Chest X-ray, PA view. Patient: 26 years old, sex F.
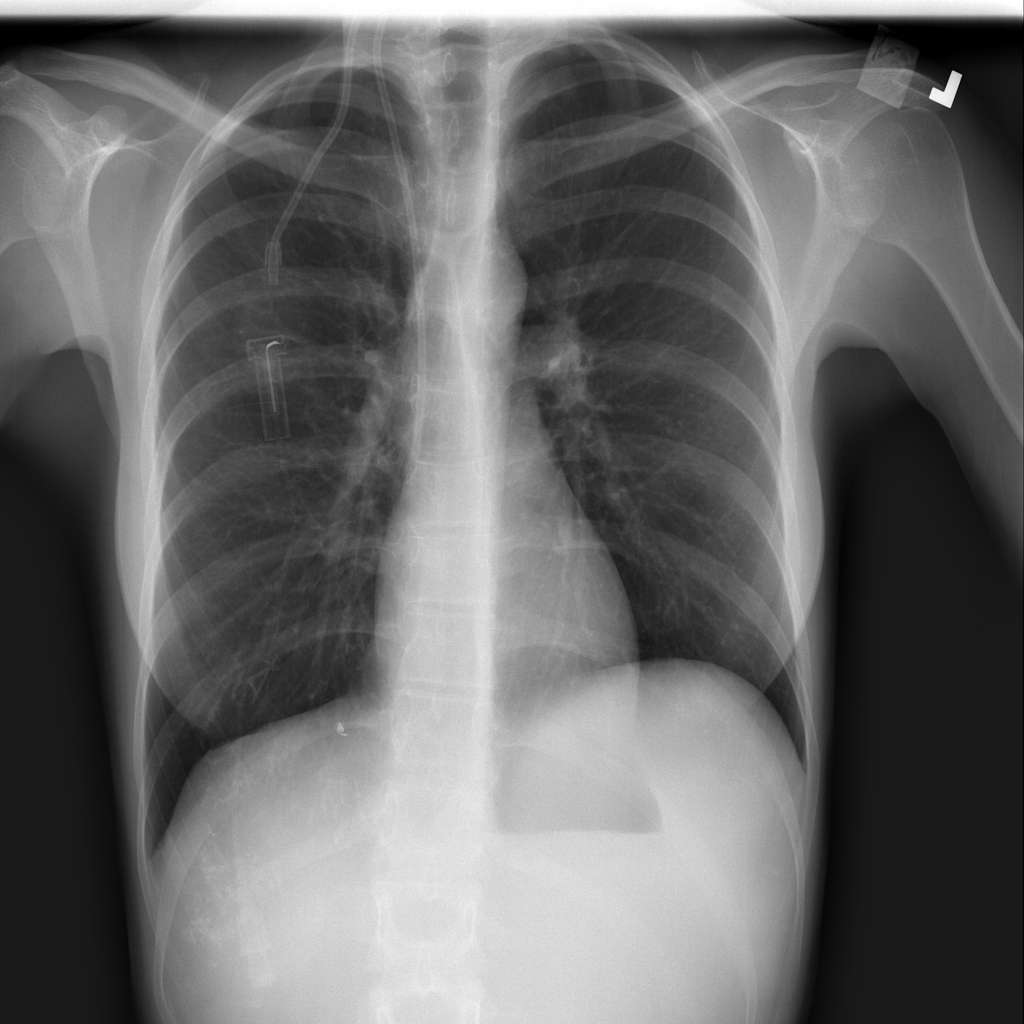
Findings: No Finding